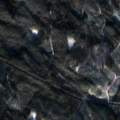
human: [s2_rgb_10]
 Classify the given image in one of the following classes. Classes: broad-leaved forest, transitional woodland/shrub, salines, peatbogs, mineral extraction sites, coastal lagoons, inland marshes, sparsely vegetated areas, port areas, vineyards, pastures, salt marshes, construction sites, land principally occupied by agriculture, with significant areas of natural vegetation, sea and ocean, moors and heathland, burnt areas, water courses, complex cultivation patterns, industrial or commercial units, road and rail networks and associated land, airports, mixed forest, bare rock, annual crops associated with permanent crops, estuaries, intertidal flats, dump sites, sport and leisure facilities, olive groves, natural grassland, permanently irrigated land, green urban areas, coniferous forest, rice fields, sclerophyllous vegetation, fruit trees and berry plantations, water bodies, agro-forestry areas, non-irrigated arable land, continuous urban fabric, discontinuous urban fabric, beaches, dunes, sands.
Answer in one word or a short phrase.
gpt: coniferous forest, mixed forest, transitional woodland/shrub